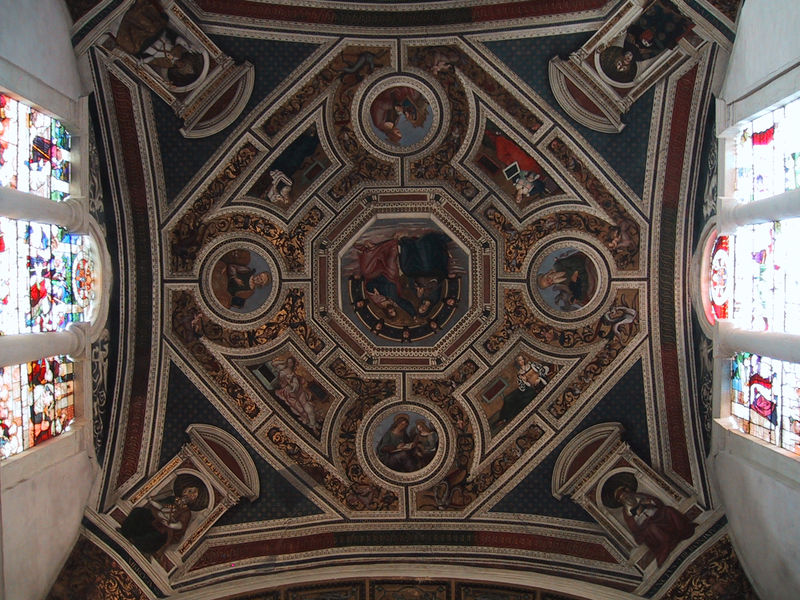
Titel: Gewölbefresko im Chor (Krönung Mariae, Evangelisten, Sibyllen, Kirchenväter)
Künstler: Bernardino Pinturicchio
Standort: Rom, S. Maria del Popolo (EU - I - Latium)
Schlagwörter: malerei, ornament, kirche, gold, decke, farbig, gewölbe, kassetten, heilig, ornamentik, maria, viereck, fresco, deckenmalerei, kirchenfenster, gewülbe